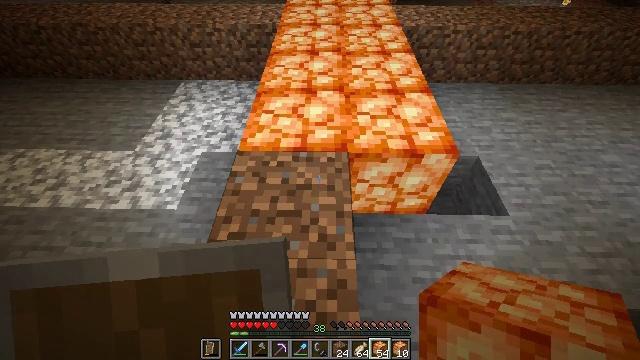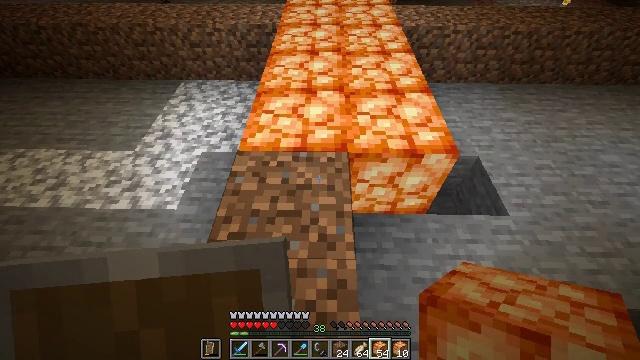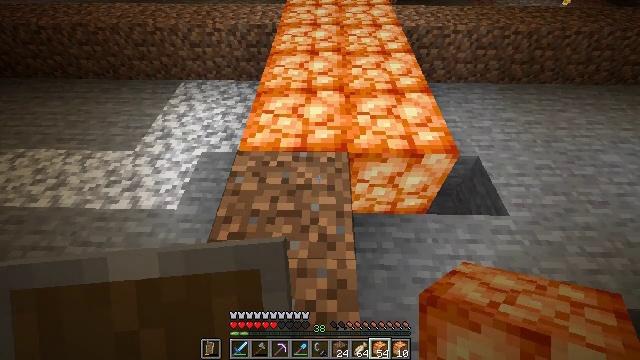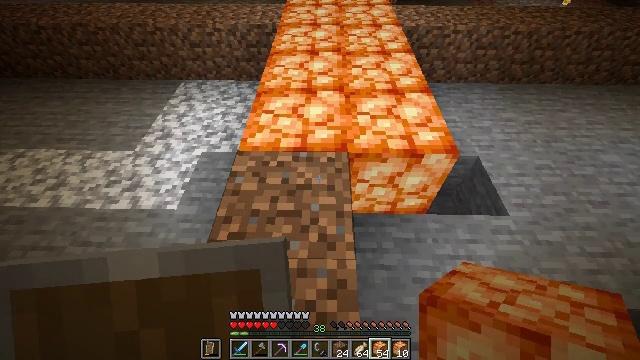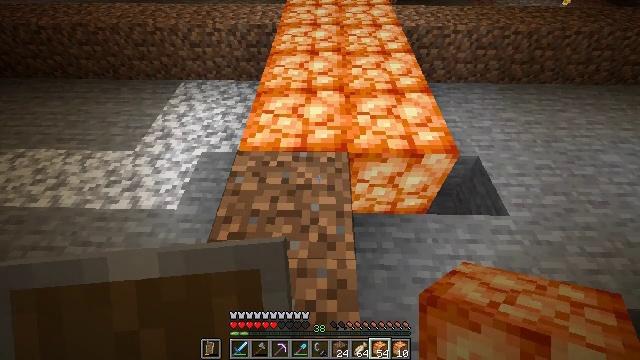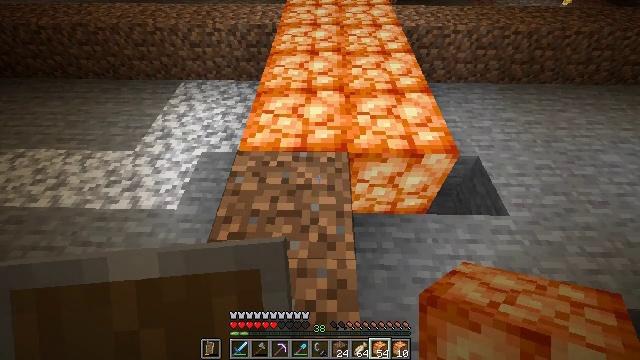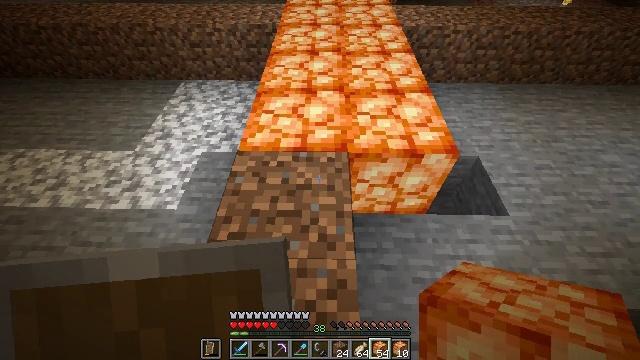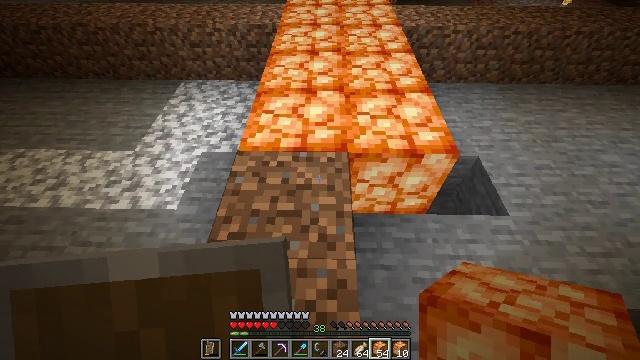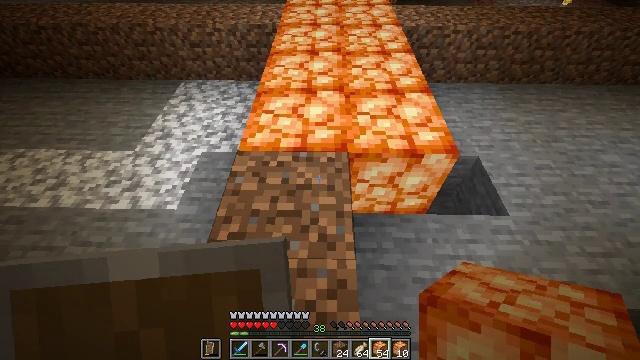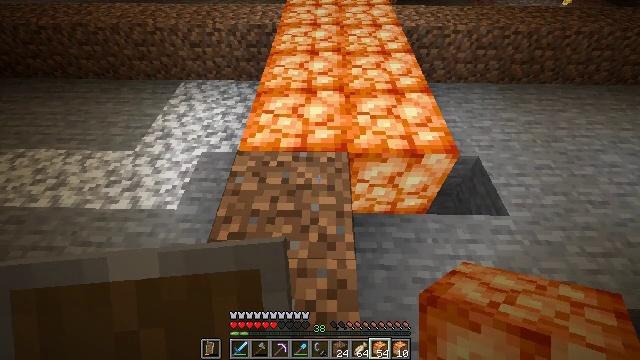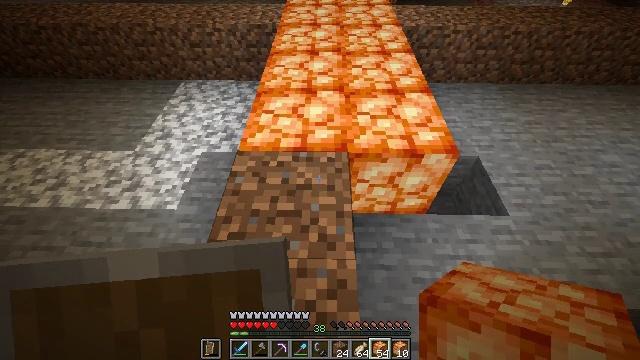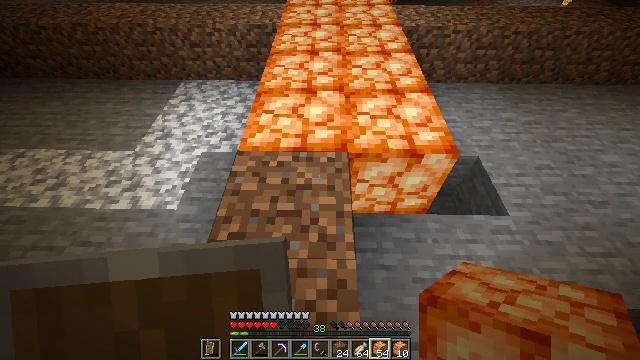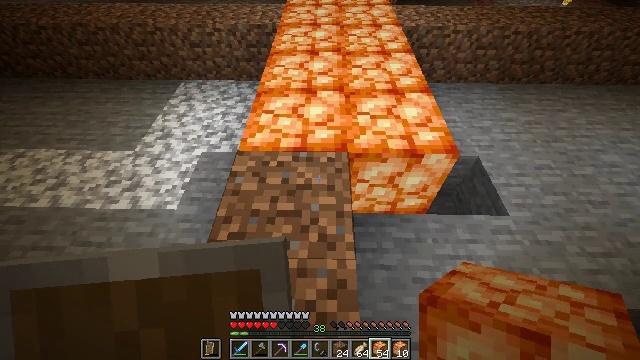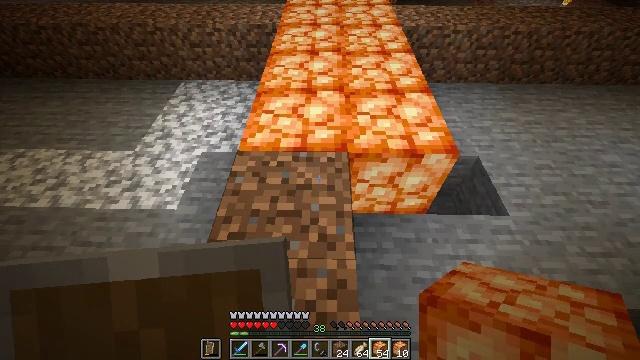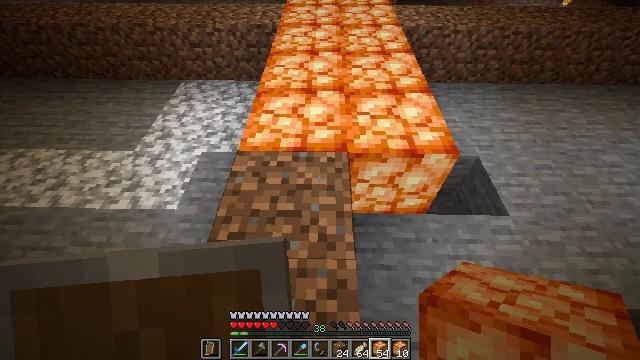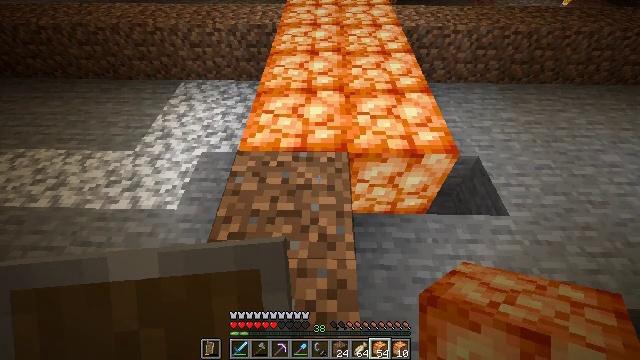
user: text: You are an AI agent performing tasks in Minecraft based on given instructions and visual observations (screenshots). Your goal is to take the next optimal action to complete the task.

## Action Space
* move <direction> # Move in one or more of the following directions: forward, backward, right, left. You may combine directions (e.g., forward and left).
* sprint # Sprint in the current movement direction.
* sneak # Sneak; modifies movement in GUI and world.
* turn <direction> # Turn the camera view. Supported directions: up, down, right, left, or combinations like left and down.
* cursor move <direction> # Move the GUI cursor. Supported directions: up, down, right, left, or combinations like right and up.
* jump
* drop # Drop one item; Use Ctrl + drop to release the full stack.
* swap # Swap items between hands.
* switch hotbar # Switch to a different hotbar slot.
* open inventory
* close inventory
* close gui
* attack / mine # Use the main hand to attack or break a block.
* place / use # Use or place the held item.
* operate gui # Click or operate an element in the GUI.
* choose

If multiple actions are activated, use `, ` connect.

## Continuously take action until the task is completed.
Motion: motion action
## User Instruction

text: Attack the shroomlight to pick it up.
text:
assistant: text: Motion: no_op
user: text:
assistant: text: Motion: no_op
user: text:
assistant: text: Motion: no_op
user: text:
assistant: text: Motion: no_op
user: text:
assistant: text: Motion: no_op
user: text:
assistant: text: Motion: no_op
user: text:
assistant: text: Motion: no_op
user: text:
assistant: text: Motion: no_op
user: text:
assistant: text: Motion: no_op
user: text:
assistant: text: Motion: no_op
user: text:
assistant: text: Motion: no_op
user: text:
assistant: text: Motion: no_op
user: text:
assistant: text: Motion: no_op
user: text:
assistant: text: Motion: no_op
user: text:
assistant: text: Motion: no_op
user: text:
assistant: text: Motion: no_op
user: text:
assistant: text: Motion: no_op
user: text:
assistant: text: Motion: no_op
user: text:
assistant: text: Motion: no_op
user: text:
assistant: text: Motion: no_op
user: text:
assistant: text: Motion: no_op
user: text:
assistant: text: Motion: no_op
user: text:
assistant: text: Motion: no_op
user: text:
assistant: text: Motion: no_op
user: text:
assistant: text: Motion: no_op
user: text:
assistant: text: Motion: no_op
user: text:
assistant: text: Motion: no_op
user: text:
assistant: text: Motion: no_op
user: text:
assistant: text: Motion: no_op
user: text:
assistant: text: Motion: no_op